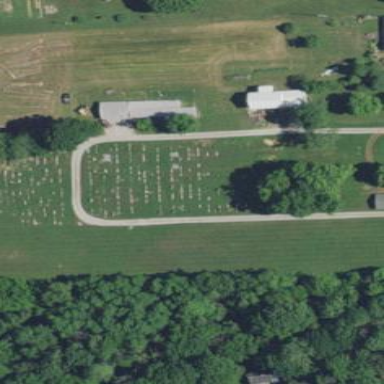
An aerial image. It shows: Graveyard.